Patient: sex M, age 74
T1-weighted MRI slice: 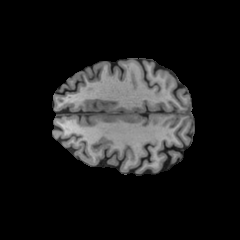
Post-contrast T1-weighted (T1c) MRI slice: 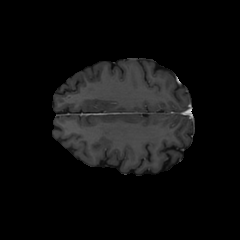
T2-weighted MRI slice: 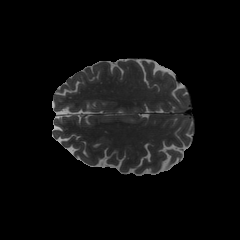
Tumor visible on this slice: no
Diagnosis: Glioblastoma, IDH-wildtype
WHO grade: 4